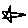
Label: star